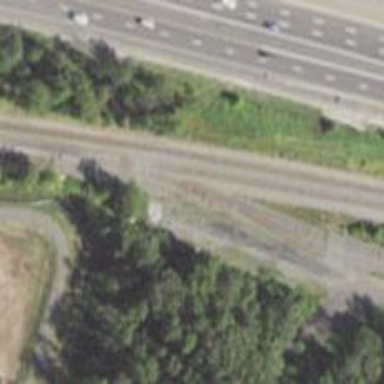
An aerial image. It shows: Rail spur service.